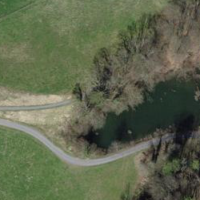
EUNIS habitat code: 52
Species observed at this site:
Gryllus campestris
Nymphaea alba
Ajuga reptans
Geum rivale